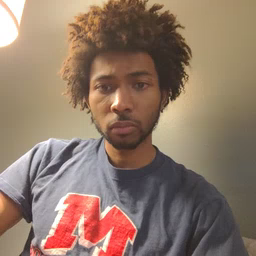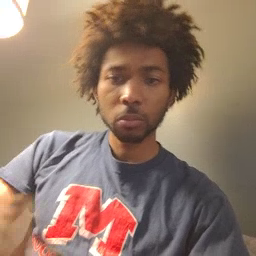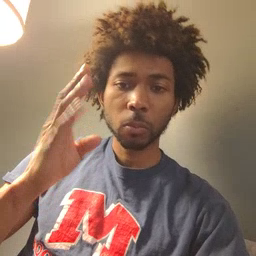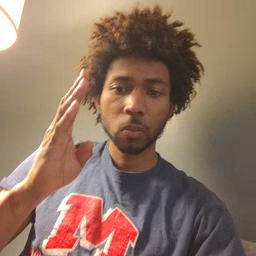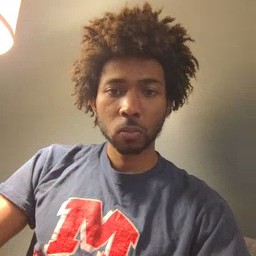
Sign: blue